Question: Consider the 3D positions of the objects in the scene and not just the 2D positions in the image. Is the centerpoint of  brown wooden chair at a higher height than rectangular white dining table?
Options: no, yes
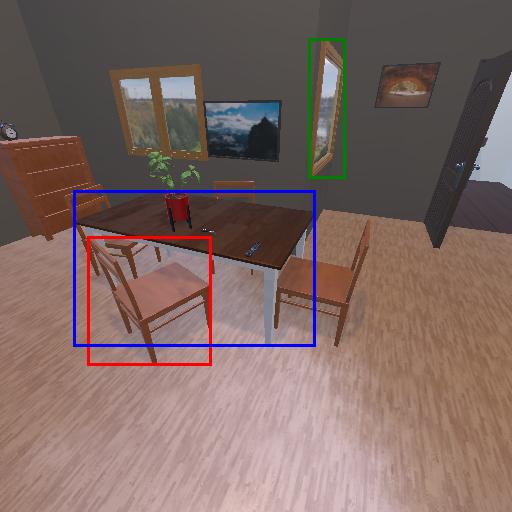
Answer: no